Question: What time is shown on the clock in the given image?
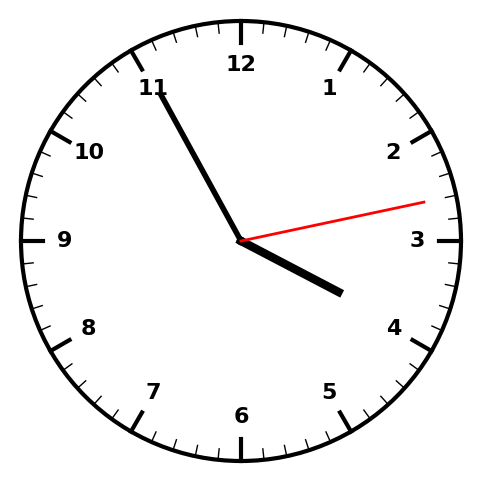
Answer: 03:55:13